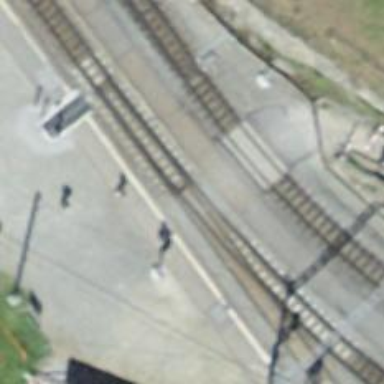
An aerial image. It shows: Railway level crossing.